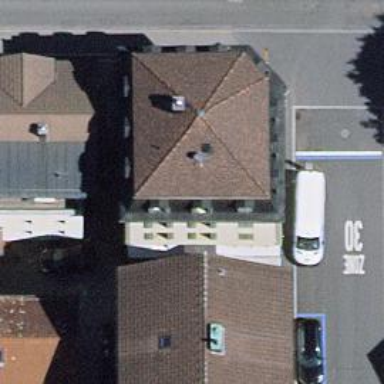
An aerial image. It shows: Restaurant.